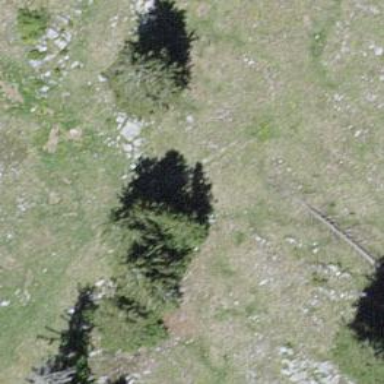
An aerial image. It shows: Needle-leaved tree in natural setting.